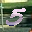
Label: 5